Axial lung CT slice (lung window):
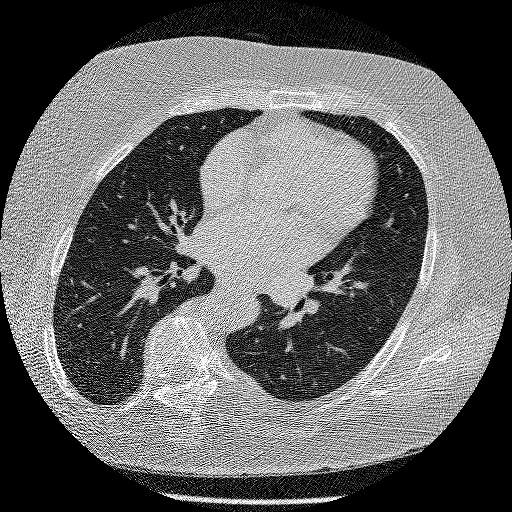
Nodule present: no